Aerial crown-view tile of a tropical tree (Barro Colorado Island, Panama), acquired 20241216:
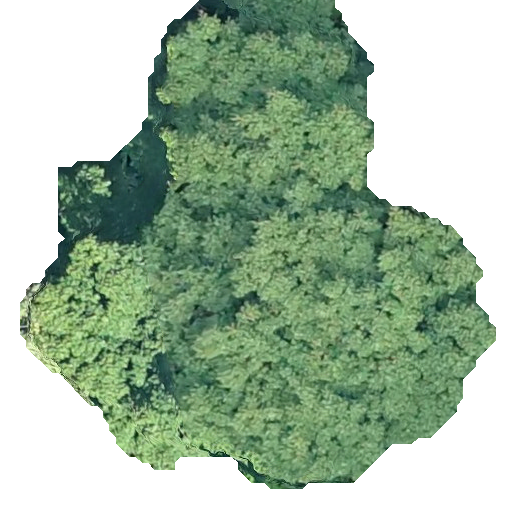
Species: Tachigali panamensis
GBIF accepted scientific name: Tachigali panamensis
Crown area: 223.525 m²